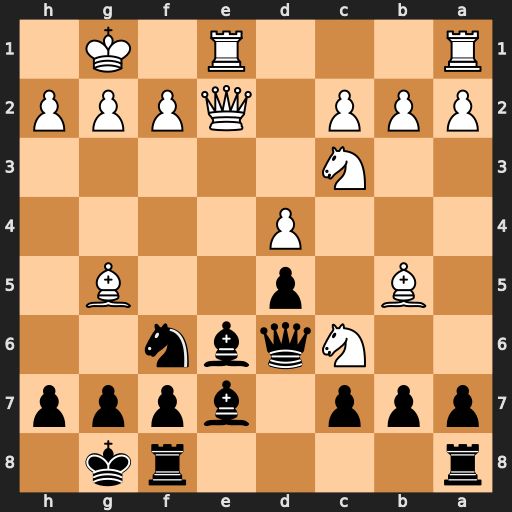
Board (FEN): r4rk1/ppp1bppp/2Nqbn2/1B1p2B1/3P4/2N5/PPP1QPPP/R3R1K1
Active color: b
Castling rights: -
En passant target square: -
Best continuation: bxc6